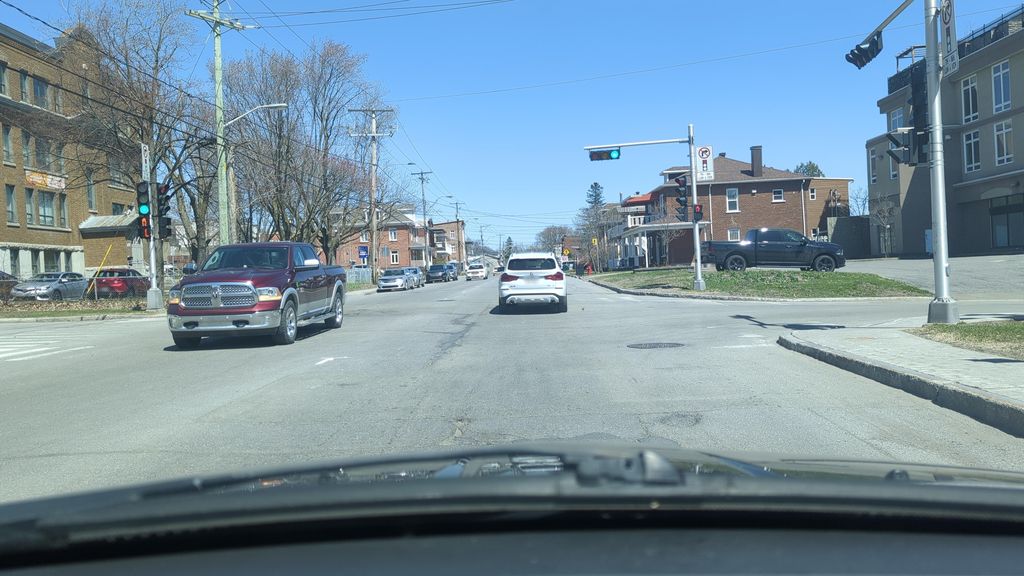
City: quebec_city